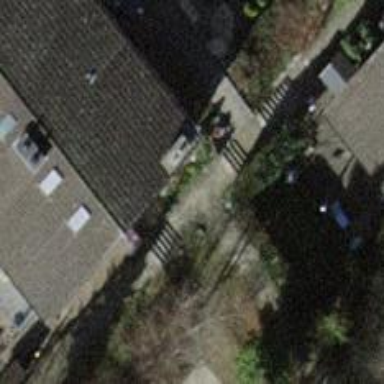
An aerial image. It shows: Footway made of paving stones.